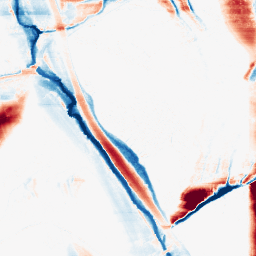
Category: morphological
Decomposition family: morphological_ellipse
Decomposition parameters: operation: average
width: 5
height: 50
Upsampling method: bicubic
Upsampling parameters: scale: 8
Upsampling scale: 8